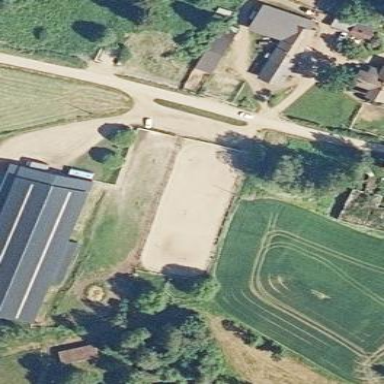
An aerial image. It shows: Equestrian sports pitch with sandy surface for leisure land activities.